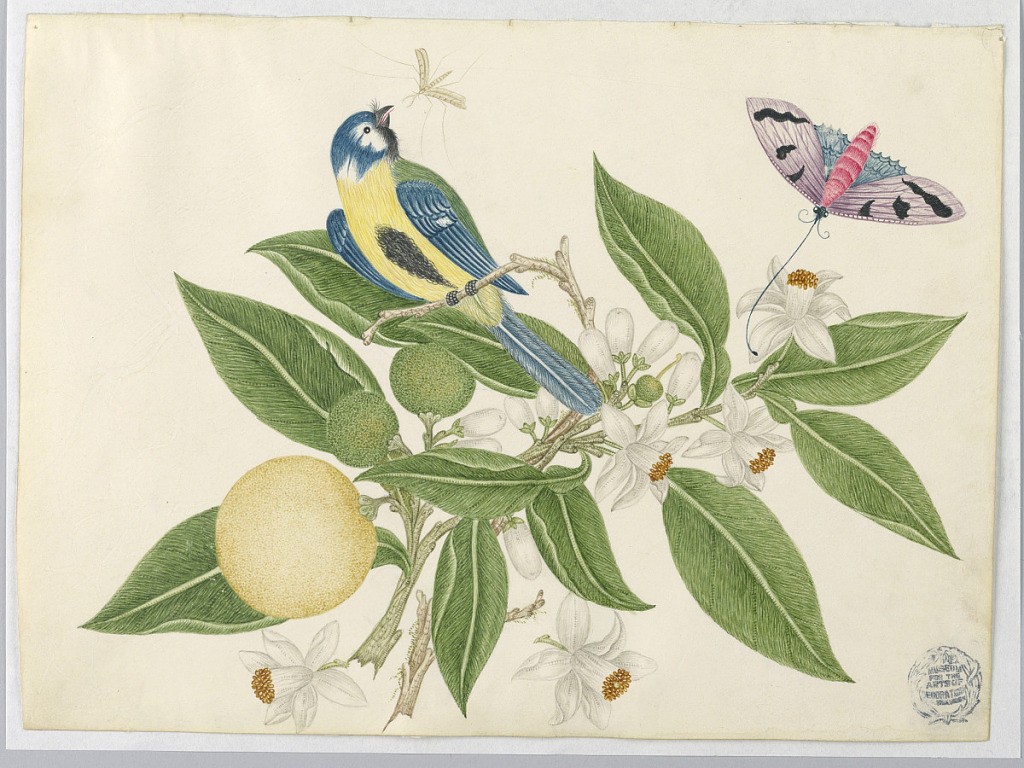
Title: Bird on an Orange Branch, with Butterfly
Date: ca. 1800–1830
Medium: Pen and ink, graphite on coated wove paper
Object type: Drawing
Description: Bird on an Orange Branch, with Butterfly